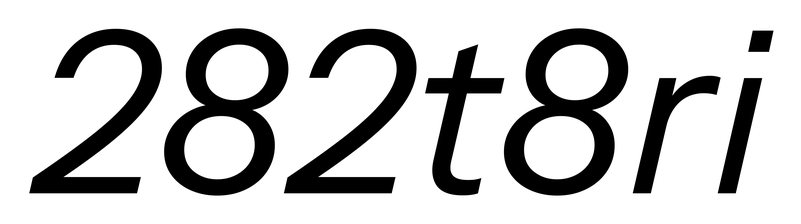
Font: InstrumentSans-Italic_Italic